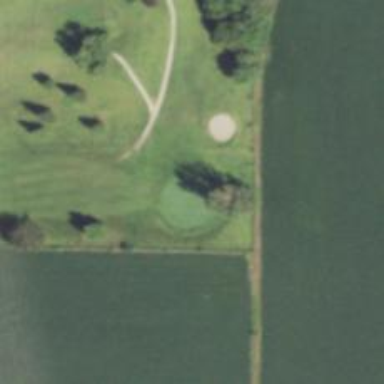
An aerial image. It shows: View of golf hole.